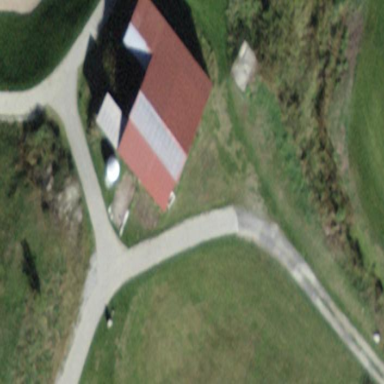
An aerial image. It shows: Farm auxiliary building.